Question: I am writing a program for a simple loading animation, like the one you see while Window Command is processing something. Unfortunately, this does not seem to function in Python IDLE.
I discovered that the root of the problem was Python's '' function, which is supposed to backspace the character written before it. For some reason, this instead prints a character. When opened in CMD, it works just as its supposed to.
Any ideas of what could be wrong?
Example of backspace not working in IDLE:

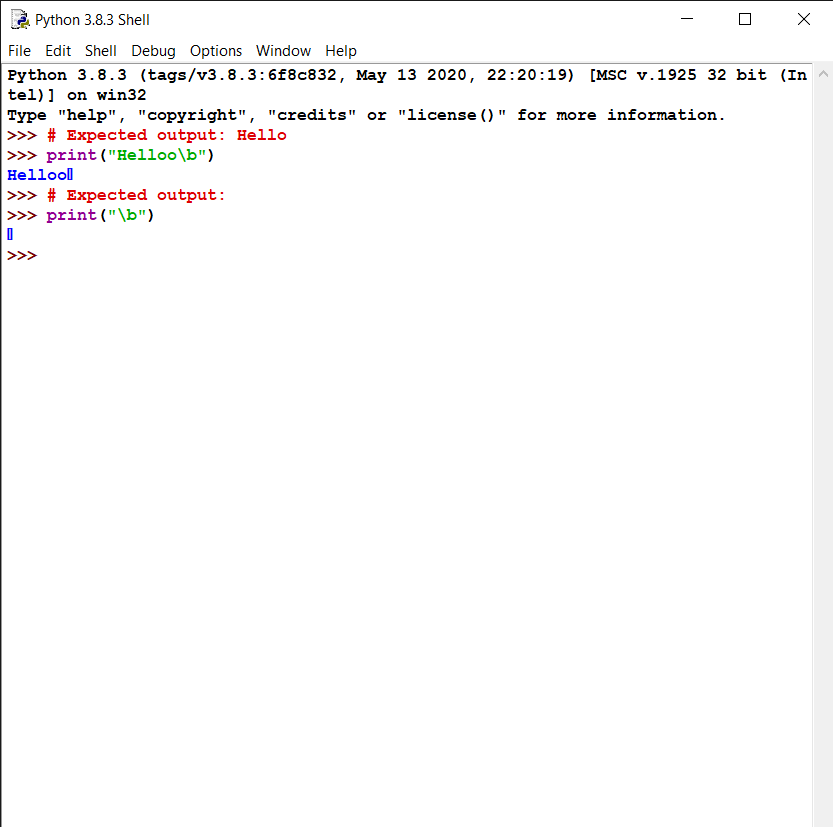
Answer: One answer is that IDLE doesn't support '', so it puts the box with a question mark. there is no way to fix this, other than asking Python to add support for it.